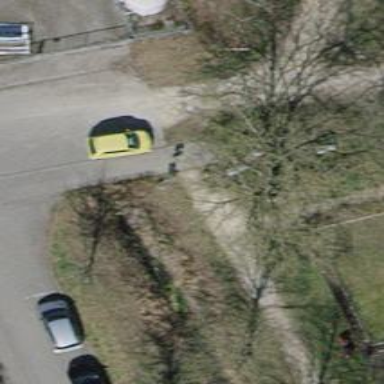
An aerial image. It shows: Bollard.